Aerial crown-view tile of a tropical tree (Barro Colorado Island, Panama), acquired 20250317:
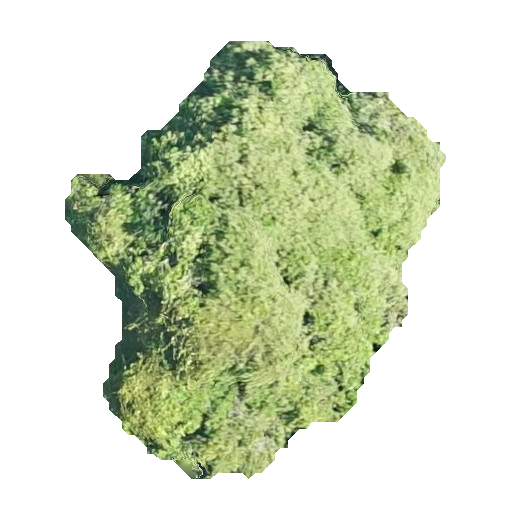
Species: Prioria copaifera
GBIF accepted scientific name: Prioria copaifera
Crown area: 158.569 m²